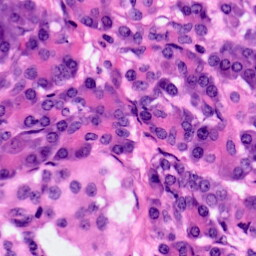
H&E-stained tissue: Pancreatic